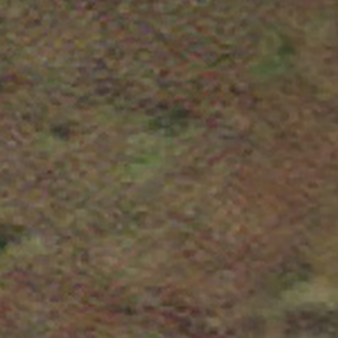
Label: other